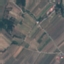
Land use / land cover: PermanentCrop